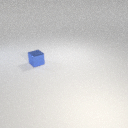
small blue metal cube